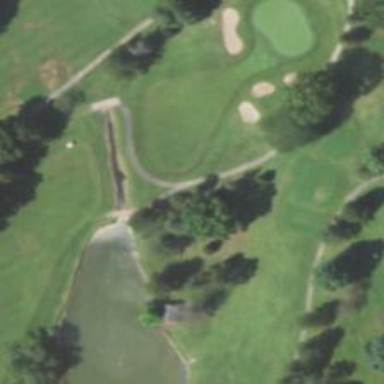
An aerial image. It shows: Pathway for golfing.